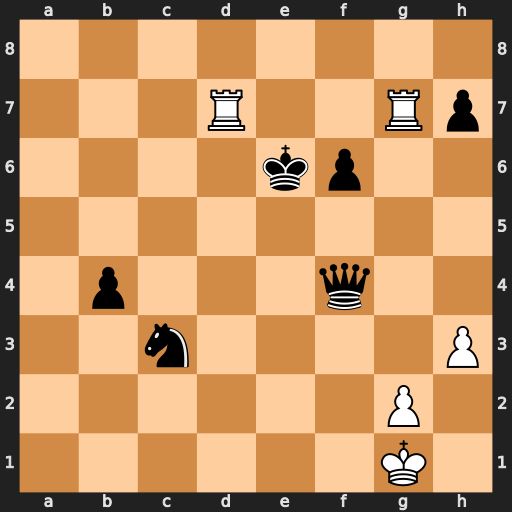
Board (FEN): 8/3R2Rp/4kp2/8/1p3q2/2n4P/6P1/6K1
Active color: w
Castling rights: -
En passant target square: -
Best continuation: Rge7+ Kf5 g4+ Kg5 Rg7+ Kh4 Rxh7+ Kg3 Rd3+ Qf3 Rxf3+